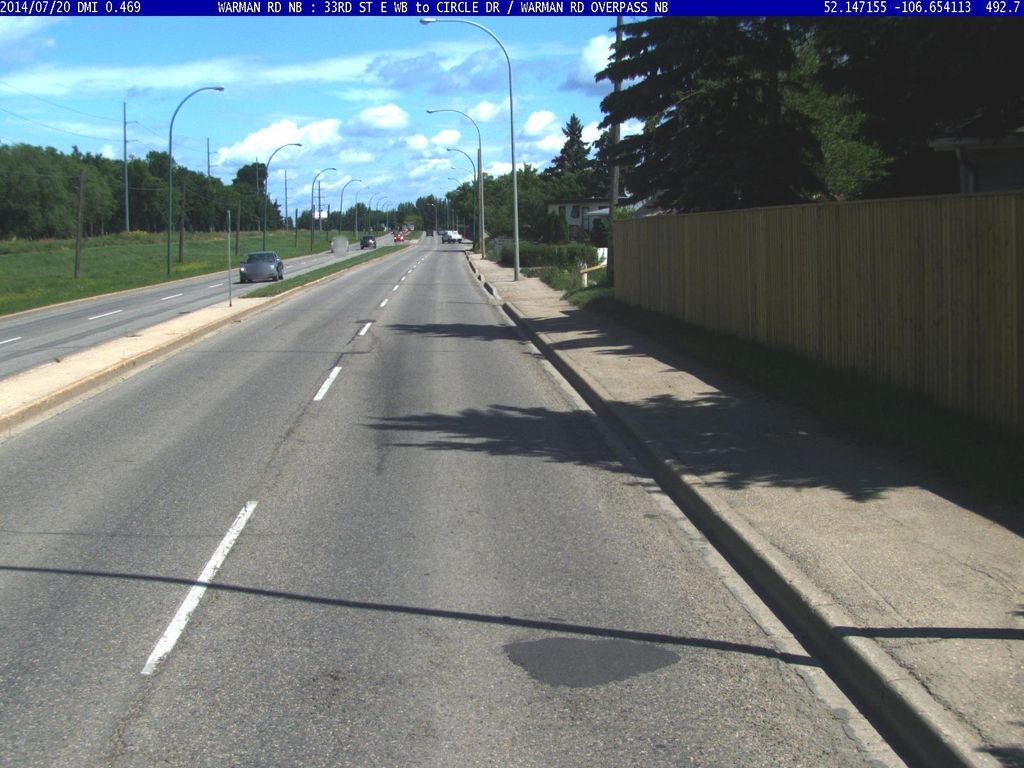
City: saskatoon